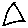
Label: triangle